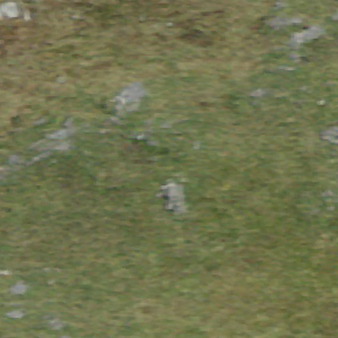
Label: other